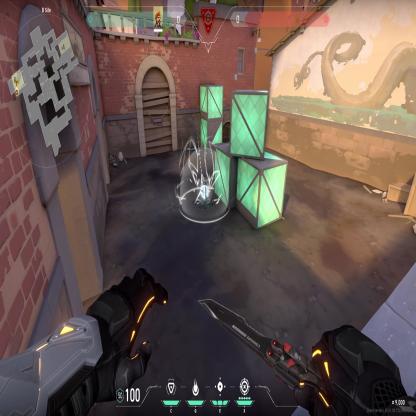
Label: planted spike